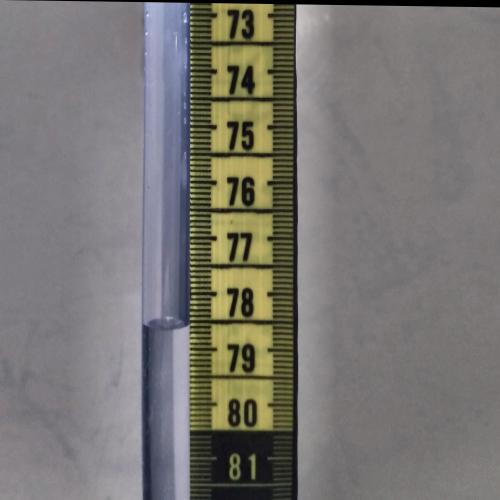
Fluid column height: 78.6 cm